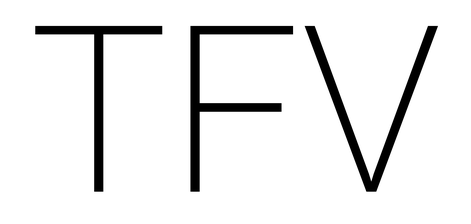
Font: Roboto_ExtraLight